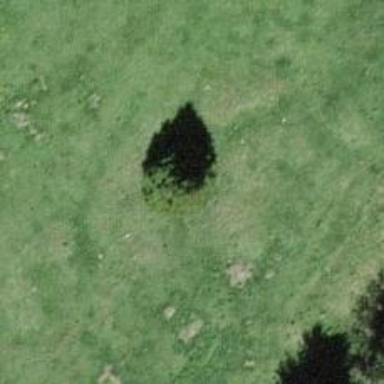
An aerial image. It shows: Needle-leaved tree in natural setting.